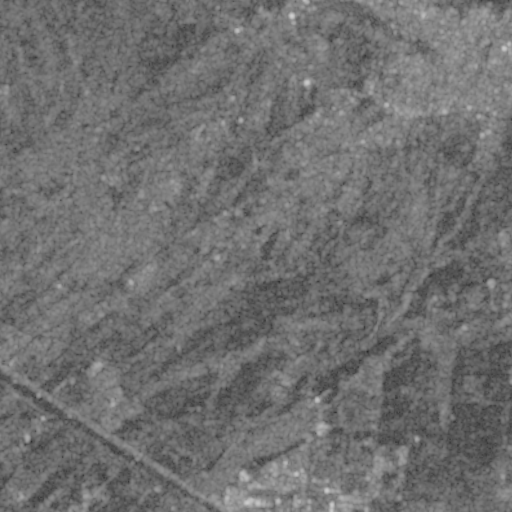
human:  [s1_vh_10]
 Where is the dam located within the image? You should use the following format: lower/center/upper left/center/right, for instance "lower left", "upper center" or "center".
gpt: The dam is located in the lower center of the image.
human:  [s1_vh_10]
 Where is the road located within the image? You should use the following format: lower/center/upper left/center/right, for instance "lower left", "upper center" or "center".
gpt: There is no road in the image.

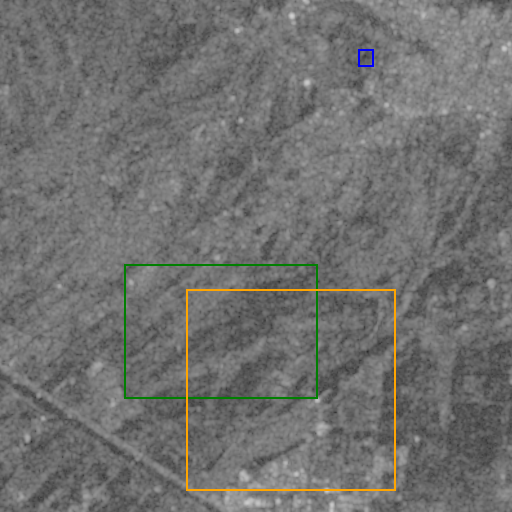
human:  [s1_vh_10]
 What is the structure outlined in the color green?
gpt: The structure outlined in green is a crop field.
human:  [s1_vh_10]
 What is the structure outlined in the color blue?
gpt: The structure outlined in blue is a park.
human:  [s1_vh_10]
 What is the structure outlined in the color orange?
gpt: The structure outlined in orange is a quarry.
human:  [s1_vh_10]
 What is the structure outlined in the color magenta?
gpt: There is no magenta outline.